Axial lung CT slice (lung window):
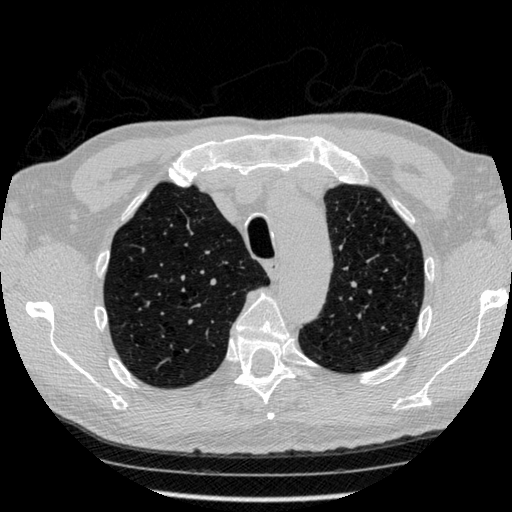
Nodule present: no